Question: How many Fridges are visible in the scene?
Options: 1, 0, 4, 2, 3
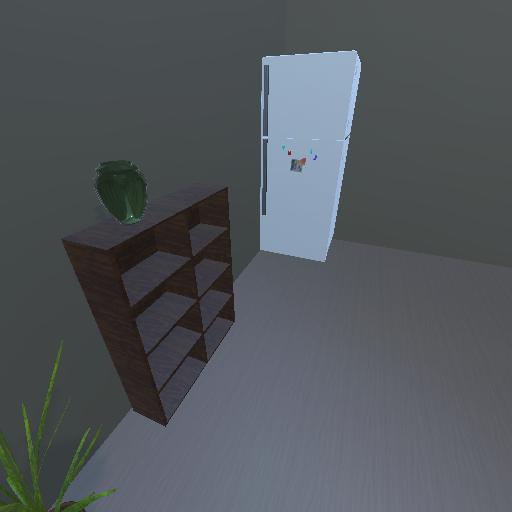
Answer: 1